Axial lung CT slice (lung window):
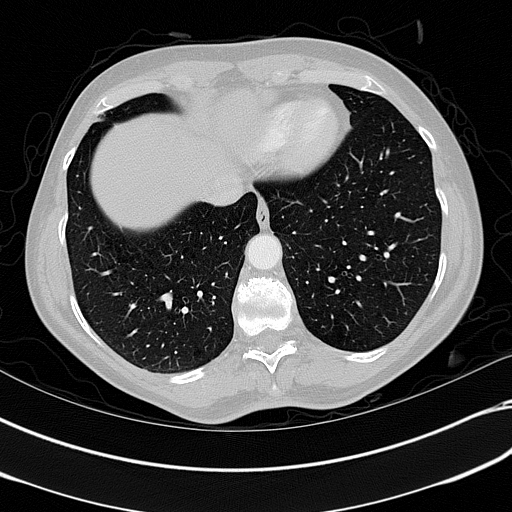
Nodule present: no